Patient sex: F
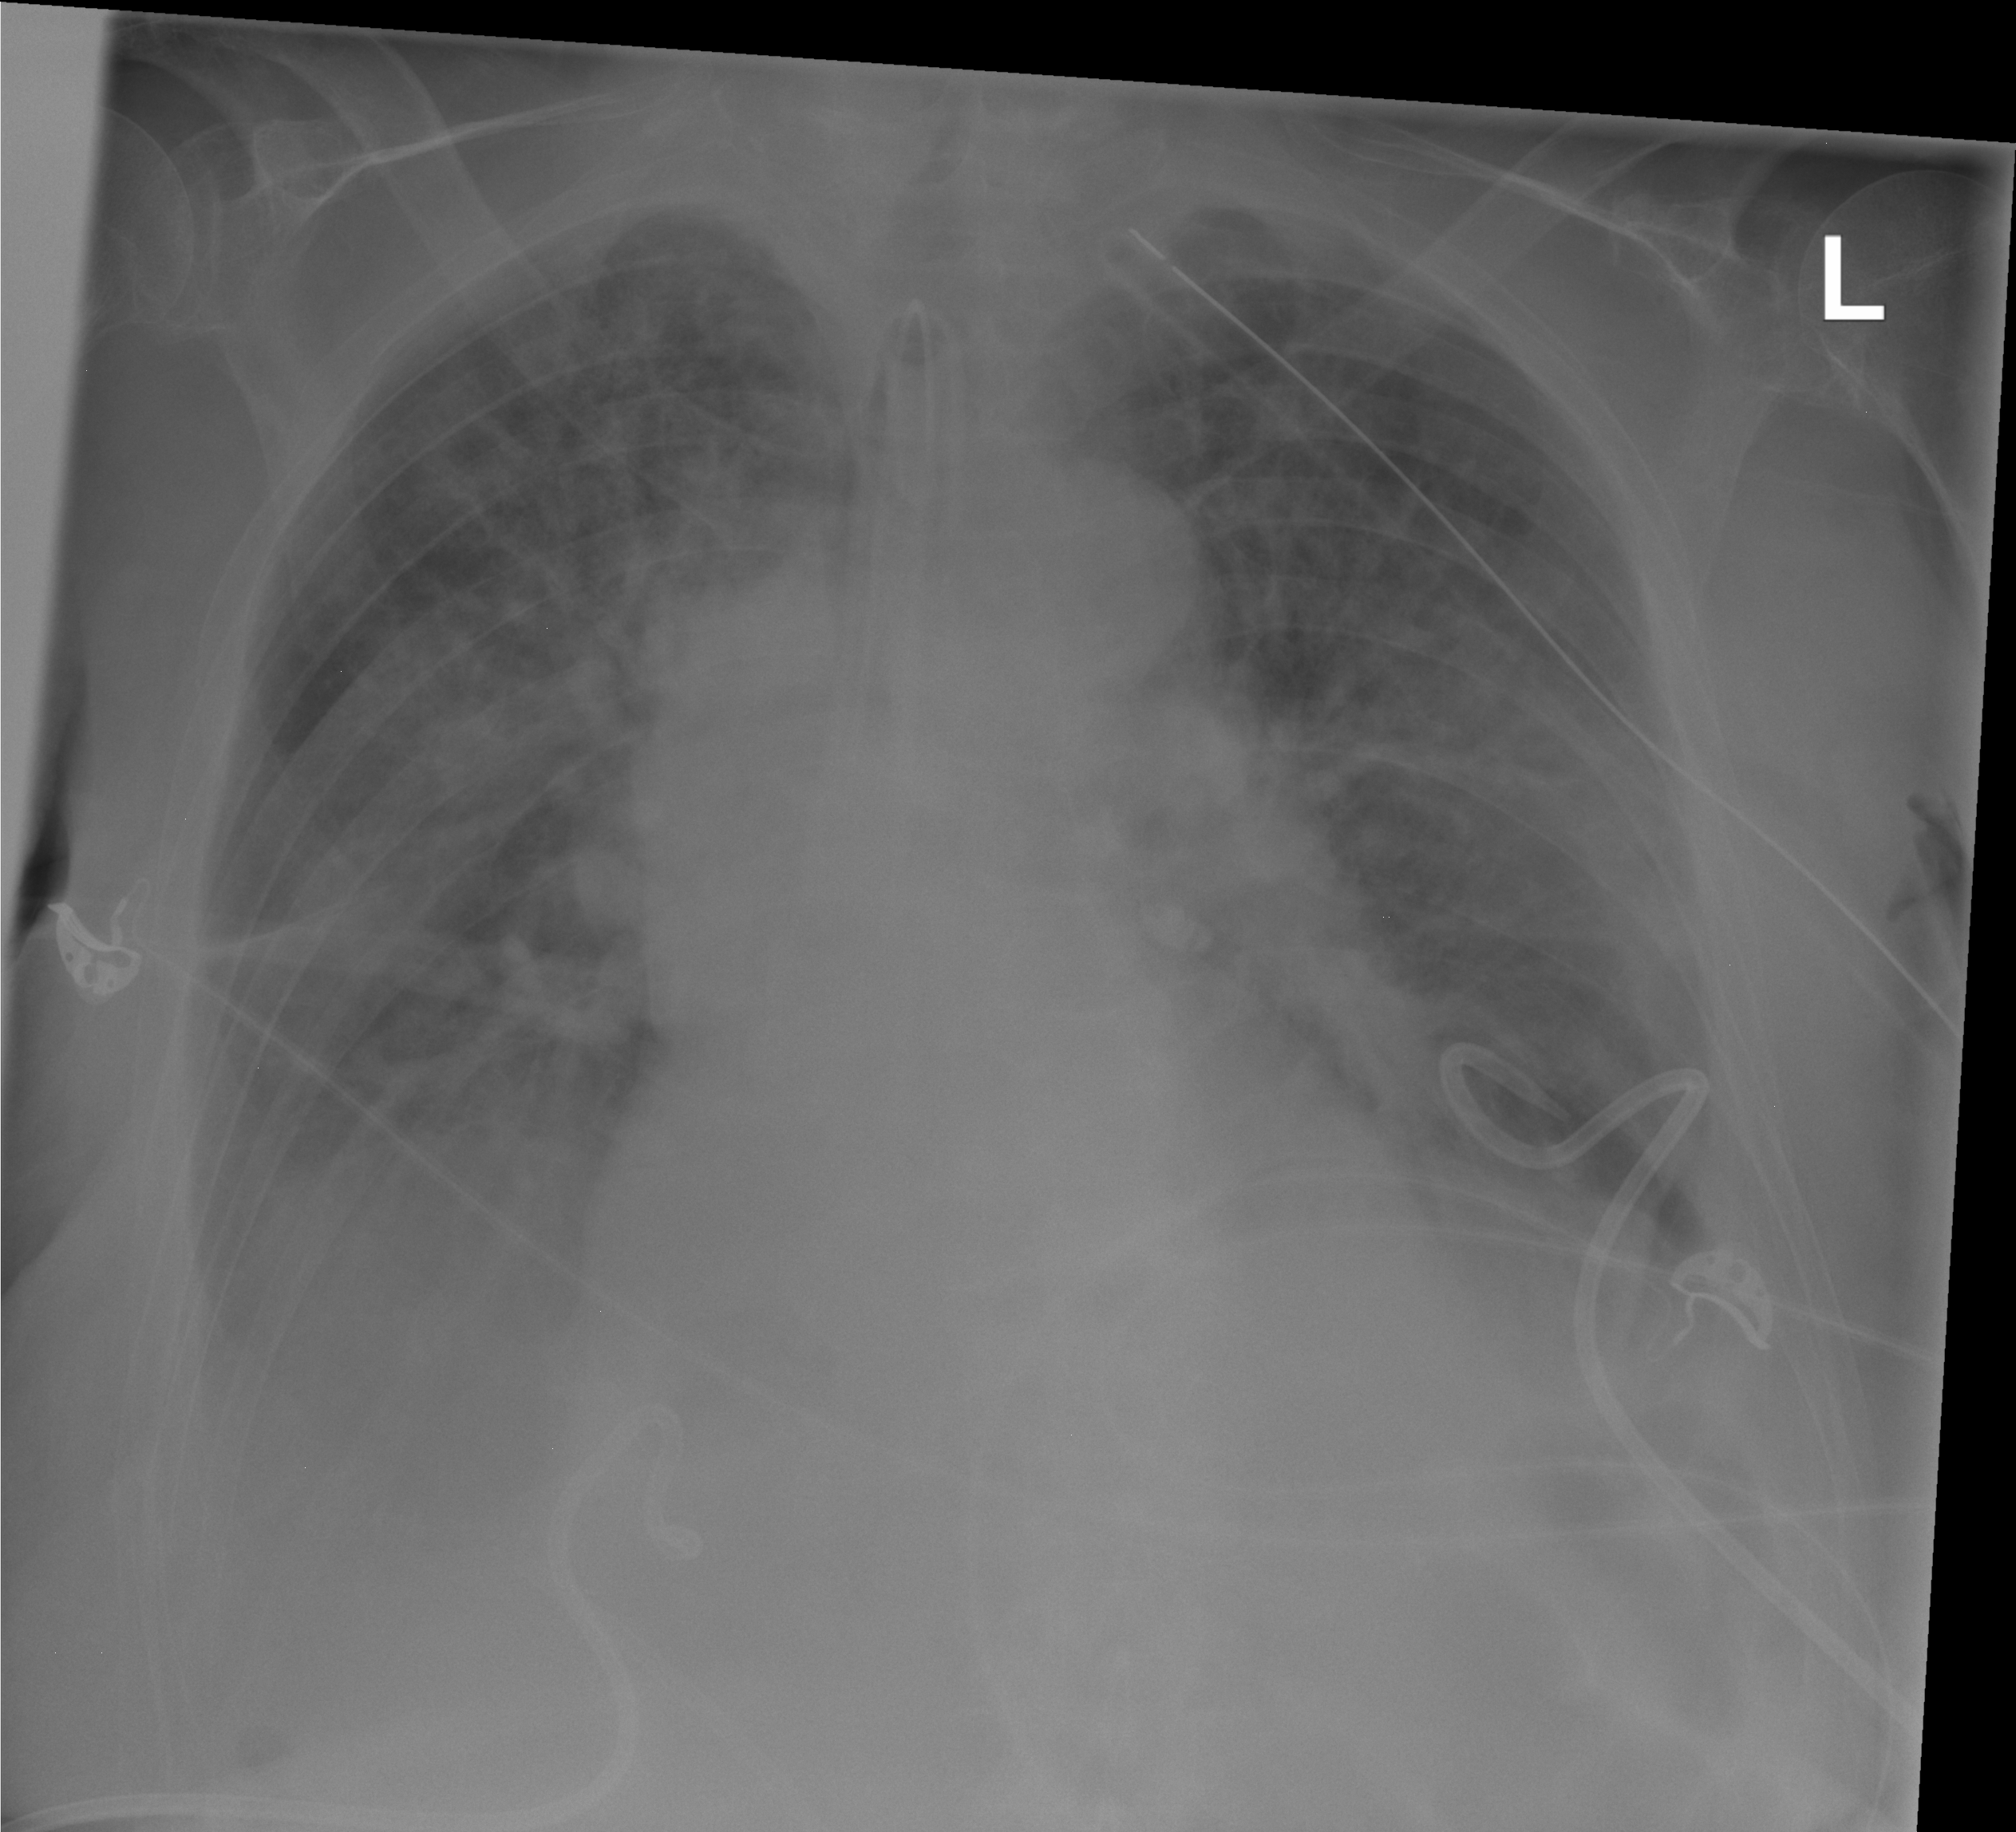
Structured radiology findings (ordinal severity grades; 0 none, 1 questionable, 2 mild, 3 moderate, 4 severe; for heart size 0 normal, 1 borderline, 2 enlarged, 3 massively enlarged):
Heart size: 0
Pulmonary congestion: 2
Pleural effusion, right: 3
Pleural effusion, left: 2
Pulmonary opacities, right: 2
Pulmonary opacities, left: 2
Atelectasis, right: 2
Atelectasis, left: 2